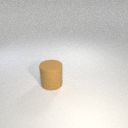
large brown rubber cylinder